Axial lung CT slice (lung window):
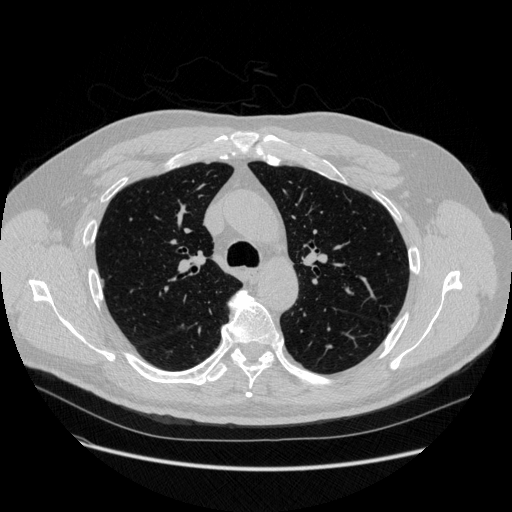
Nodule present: yes
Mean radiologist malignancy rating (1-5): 2.5